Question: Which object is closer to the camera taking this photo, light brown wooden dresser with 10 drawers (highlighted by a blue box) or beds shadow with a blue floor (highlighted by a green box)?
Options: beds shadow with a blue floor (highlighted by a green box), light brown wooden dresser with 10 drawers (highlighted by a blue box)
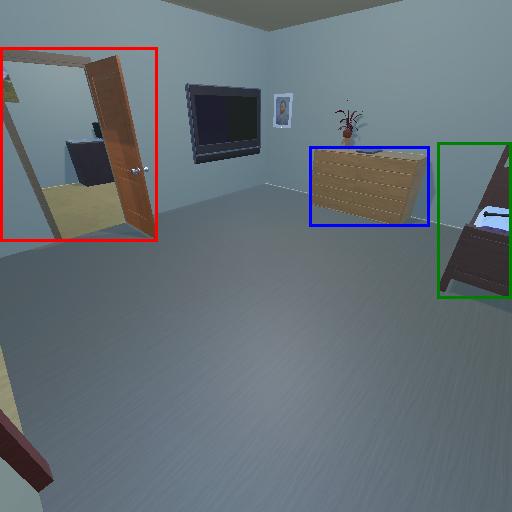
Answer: beds shadow with a blue floor (highlighted by a green box)